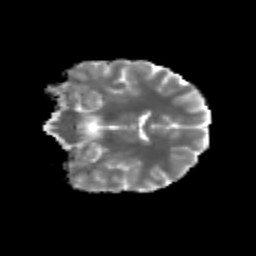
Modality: MD
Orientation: coronal
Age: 23
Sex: female
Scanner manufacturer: siemens
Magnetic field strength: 3 T
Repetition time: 3.5 s
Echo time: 0.125 s